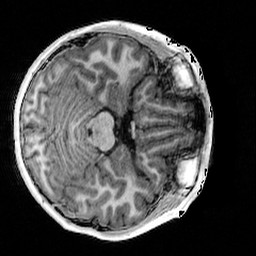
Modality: T1w
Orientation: axial
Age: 12
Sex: male
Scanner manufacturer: siemens
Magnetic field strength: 3 T
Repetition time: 4 s
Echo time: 0.00289 s